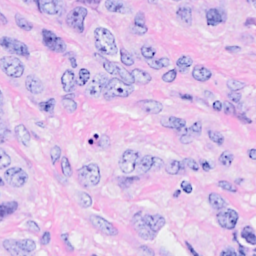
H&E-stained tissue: Breast